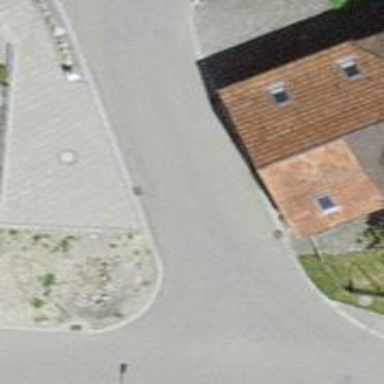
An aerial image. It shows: Paved residential road.